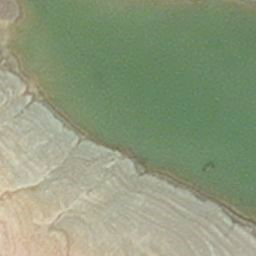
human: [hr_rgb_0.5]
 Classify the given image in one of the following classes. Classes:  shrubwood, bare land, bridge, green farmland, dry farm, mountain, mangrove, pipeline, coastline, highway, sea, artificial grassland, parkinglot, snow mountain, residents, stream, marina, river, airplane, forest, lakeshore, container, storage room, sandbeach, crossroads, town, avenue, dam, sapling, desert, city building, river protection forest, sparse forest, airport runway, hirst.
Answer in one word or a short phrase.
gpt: hirst